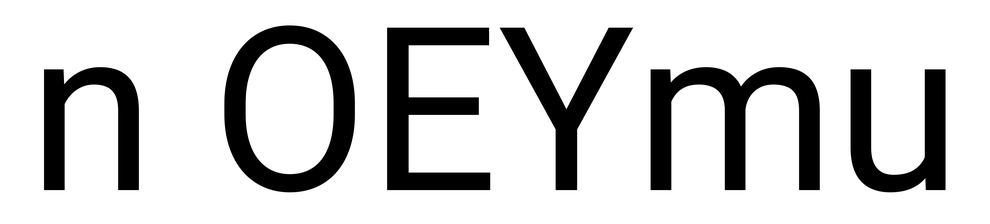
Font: Roboto_Regular